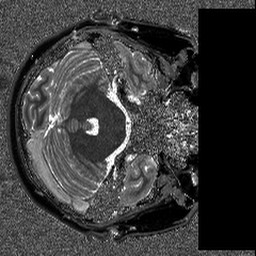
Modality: T1map
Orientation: axial
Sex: male